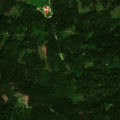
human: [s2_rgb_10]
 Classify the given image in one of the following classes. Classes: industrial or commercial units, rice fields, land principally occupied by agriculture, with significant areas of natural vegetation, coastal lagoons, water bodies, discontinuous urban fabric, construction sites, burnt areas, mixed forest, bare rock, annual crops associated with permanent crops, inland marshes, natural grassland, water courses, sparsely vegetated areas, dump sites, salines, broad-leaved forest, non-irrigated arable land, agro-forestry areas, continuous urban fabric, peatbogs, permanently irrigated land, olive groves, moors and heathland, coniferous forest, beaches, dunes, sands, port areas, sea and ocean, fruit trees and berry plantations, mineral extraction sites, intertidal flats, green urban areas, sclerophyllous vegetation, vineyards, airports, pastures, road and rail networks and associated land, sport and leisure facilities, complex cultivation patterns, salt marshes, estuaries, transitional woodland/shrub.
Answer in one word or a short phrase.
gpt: pastures, coniferous forest, mixed forest